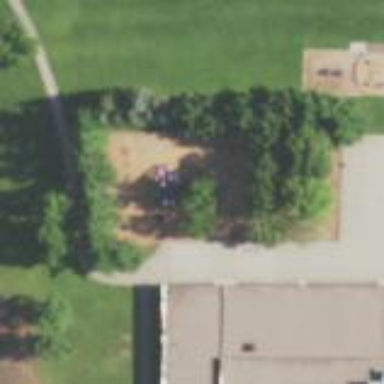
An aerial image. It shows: Playground with theme of woodchips and pavement surface.